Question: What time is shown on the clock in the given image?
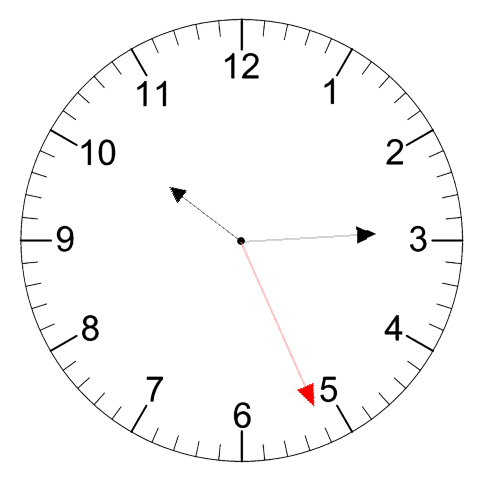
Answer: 10:14:26